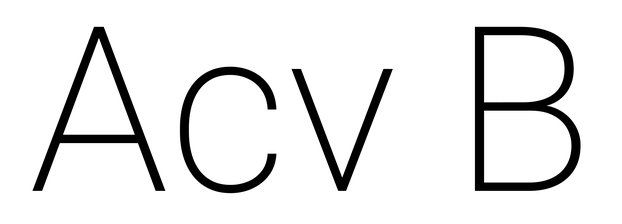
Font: Roboto_ExtraLight